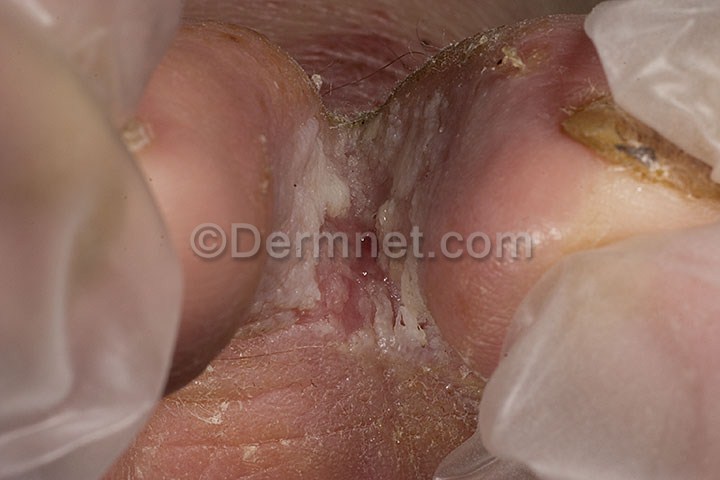
Disease: Tinea Ringworm Candidiasis and other Fungal Infections